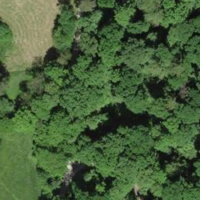
EUNIS habitat code: 41
Species observed at this site:
Quercus robur
Geranium robertianum
Fagus sylvatica
Prunella vulgaris
Geum urbanum
Hedera helix